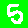
Digit: 5